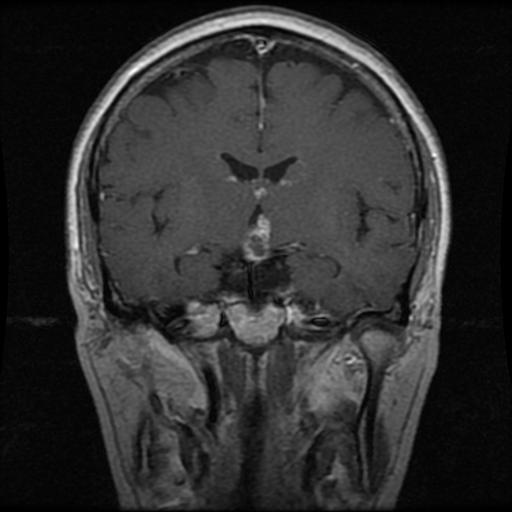
Label: pituitary